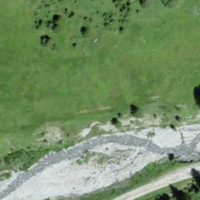
EUNIS habitat code: 26
Species observed at this site:
Aporia crataegi